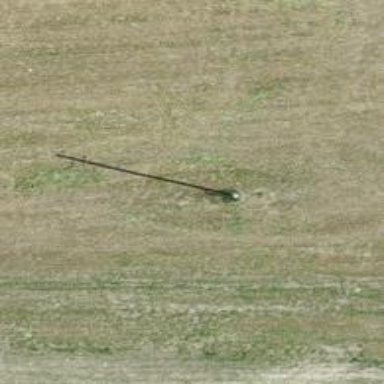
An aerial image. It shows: Utility pole in the area.